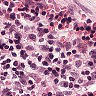
Metastatic tissue present: no